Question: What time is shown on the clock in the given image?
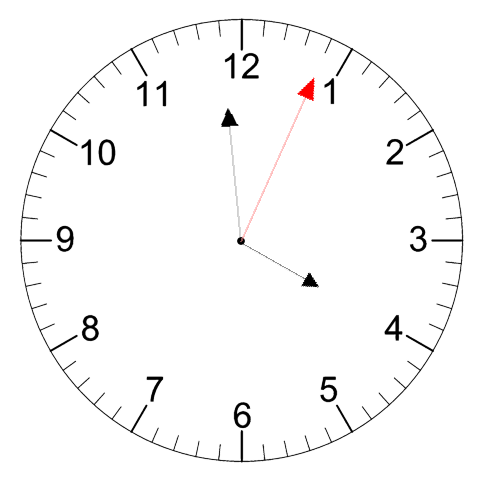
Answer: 03:59:04